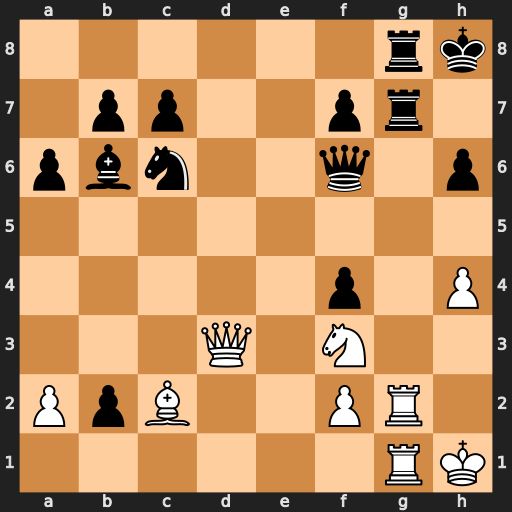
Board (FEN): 6rk/1pp2pr1/pbn2q1p/8/5p1P/3Q1N2/PpB2PR1/6RK
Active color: w
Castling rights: -
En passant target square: -
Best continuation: Qh7+ Rxh7 Rxg8#